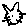
Label: cat